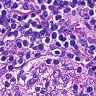
Metastatic tissue present: no